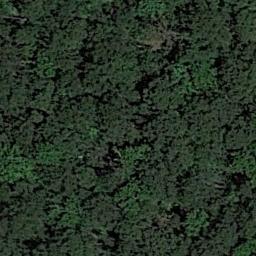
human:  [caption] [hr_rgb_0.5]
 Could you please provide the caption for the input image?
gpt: Many trees with dark green and light green leaves are in a forest .

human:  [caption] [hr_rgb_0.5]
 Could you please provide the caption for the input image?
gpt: The forest is full of green trees .

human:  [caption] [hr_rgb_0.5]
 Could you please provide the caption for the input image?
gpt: The forest has a lot of dense green trees of different color depths .

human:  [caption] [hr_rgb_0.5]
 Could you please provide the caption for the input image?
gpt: This is a dense forest .

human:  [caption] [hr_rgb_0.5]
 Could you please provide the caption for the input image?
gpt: A dense forest with many green trees .